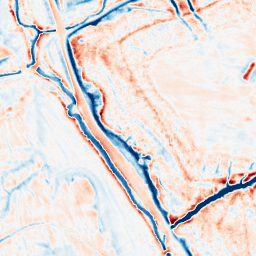
Category: multiscale
Decomposition family: dog_multiscale
Decomposition parameters: sigma_ratio: 1.4
n_scales: 6
base_sigma: 0.5
Upsampling method: quintic
Upsampling parameters: scale: 2
Upsampling scale: 2